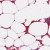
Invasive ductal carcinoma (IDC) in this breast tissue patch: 0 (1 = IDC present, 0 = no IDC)